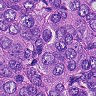
Metastatic tissue present: yes